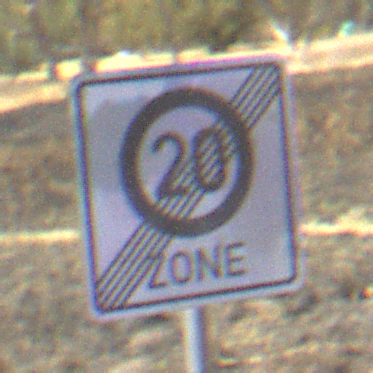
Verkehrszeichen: EndeZone20
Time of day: Midday
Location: Outdoor (Nature)
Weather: Clear
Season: NotSpecified
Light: Natural